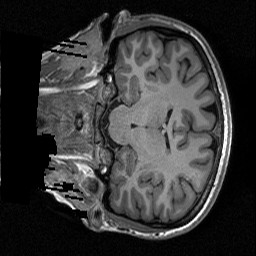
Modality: T1w
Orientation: coronal